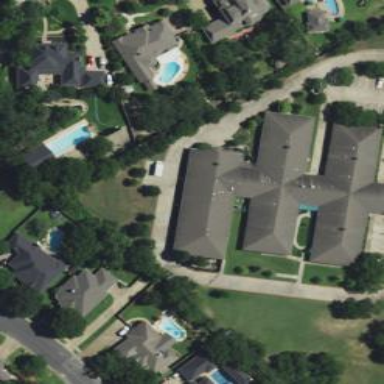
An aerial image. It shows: Residential building.